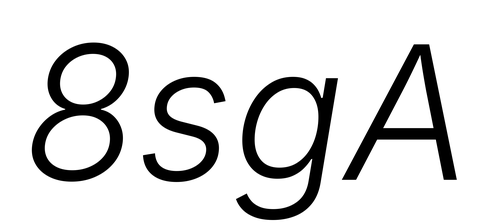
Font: Inter-Italic_Light_Italic